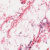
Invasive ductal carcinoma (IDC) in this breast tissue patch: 0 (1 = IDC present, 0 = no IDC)